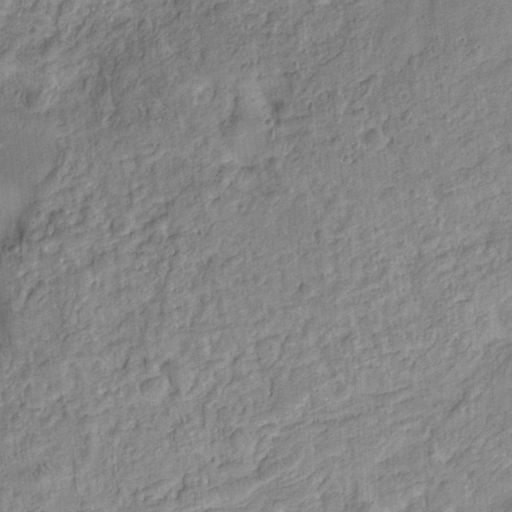
Objects detected: cone, cone